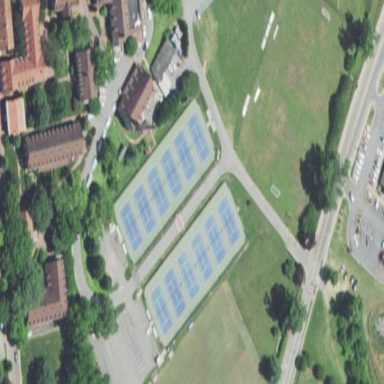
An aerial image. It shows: Asphalt tennis court on pitch.